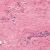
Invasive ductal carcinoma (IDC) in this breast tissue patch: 0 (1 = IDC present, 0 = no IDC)